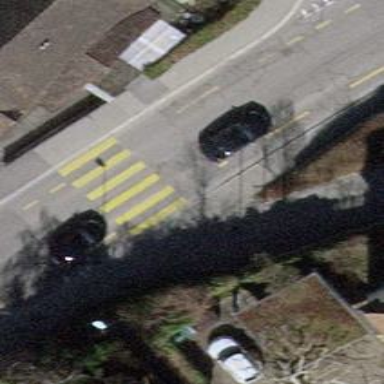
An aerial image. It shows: Marked crossing with zebra stripes on the road.